Question: I have to write a program in c++ which returns the number of axis of symmetry in a cyclic graph.
A cyclic graph has an axis of symmetry when values between opposite vertices or edges on the left are a mirror image for values on the right.
The axis of symmetry may intersect both vertices and edges.
for example:

Is there any way to do this faster than 'O(n^2)'?
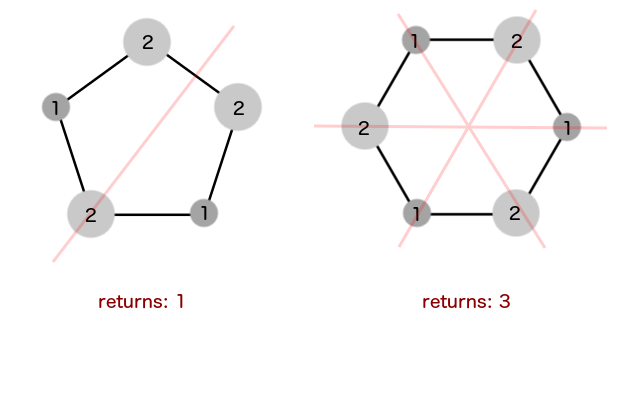
Answer: n.m.'s answer is actually nearly correct, but not in any case.
Lets call one of the nodes the start node, and the axis, passing start node, the main axis.
Flipping a graph over some axis is equals to flipping it over main axis and rotation:

After rotation, main node can be placed on any other node place (and we also always can find current axis for doing this).
If we store our graph as a string, then flipped graph described by a reversed string cyclically shifted by 0 to N-1 positions.
Equality of those strings means the equality of the graphs. Obviously, number of such matches is equals to the number of occurs of reversed string in the twice repeated graph's string:

So yes, KMP does the trick with O(N) complexity.
But you should avoid the case when str equals to reverse(str), because match will be counted with both 0 and N shifts, despite the fact they describe the same axis. So, you should use not concatenation of str and itself, but only first (2*N - 1) chars of this concatenation to achieve the proper behavior in any case.